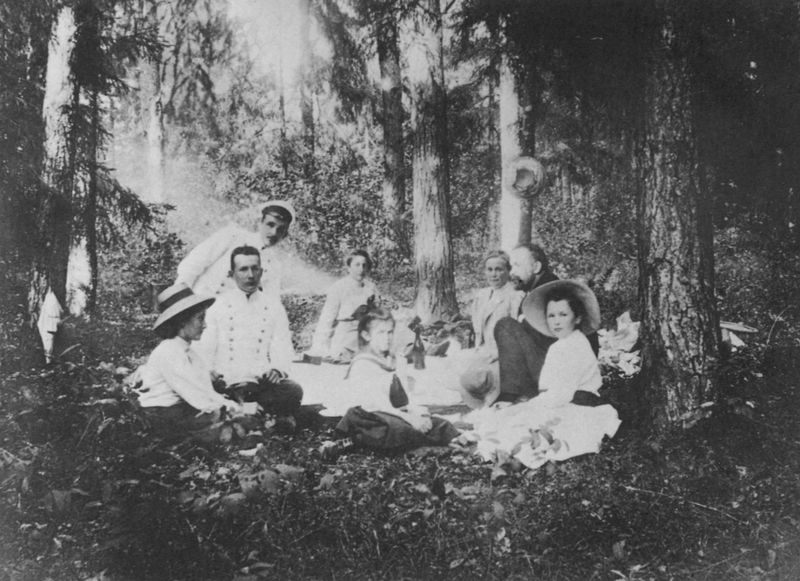
Titel: Picknicken gehörte zum jährlichen Sommer- und Herbstritual
Künstler: Russischer Photograph
Schlagwörter: baum, blätter, gruppe, himmel, mann, schatten, weiß, baumstämme, bäume, frauen, landschaft, menschen, mädchen, sitzen, frau, grau, hell, hut, hüte, kleider, licht, männer, schwarz, blick, gras, wiese, bart, bärte, blicke, diener, natur, stamm, sonne, boden, decke, familie, kind, pflanzen, wald, kinder, adelige, sommer, liegen, russland, sonnenlicht, ausflug, picknick, tannen, stämme, lichteinfall, foto, fotografie, photographie, lichtung, schwarz-weiss, uniform, uniformen, tanne, gruppenbild, butler, waldboden, rinde, nadelbäume, nadelwald, frei, klei, fotographie, aufnahme, zar, piknik, fotgrafie, lagern, figure, zaren, waldlichtung, geschlechter, freiland, frühstuck, pciknick, picknickdecke